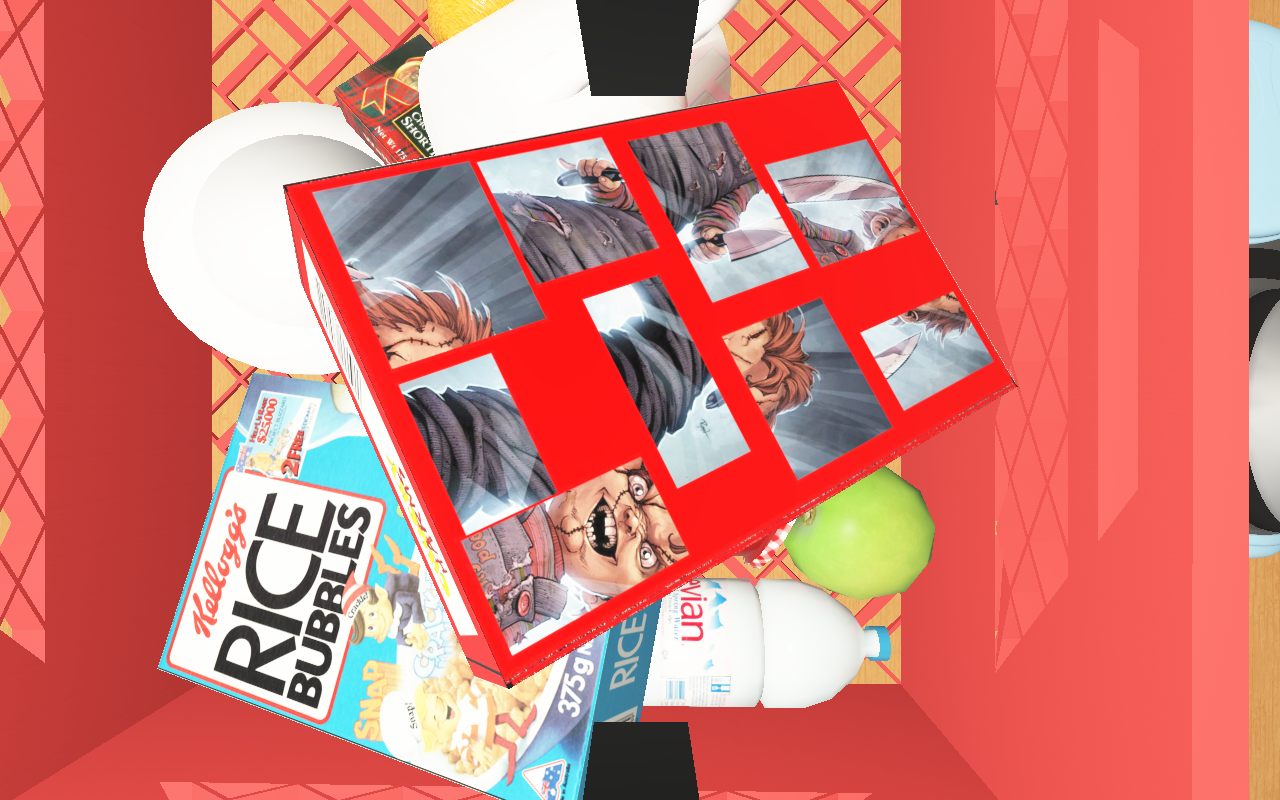
Objects in the scene:
carafe
apple
orange
glass
honey jar
cereal box
cereal box